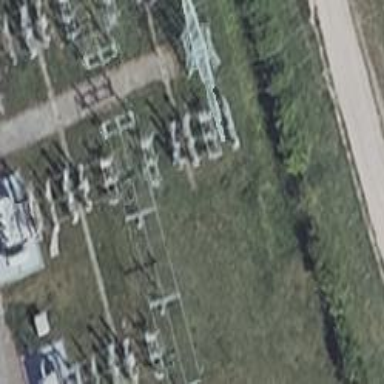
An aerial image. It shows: Power line with three cables configured as busbar.